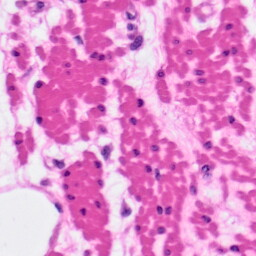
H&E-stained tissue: Pancreatic